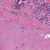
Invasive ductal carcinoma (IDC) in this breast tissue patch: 0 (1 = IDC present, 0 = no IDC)